Field crop: maize
Growth stage: 2
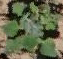
Species: chenopodium